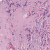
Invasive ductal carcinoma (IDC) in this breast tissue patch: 1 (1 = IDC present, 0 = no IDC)